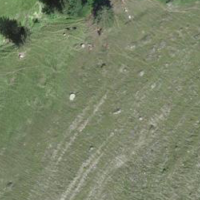
EUNIS habitat code: 24
Species observed at this site:
Saxifraga paniculata